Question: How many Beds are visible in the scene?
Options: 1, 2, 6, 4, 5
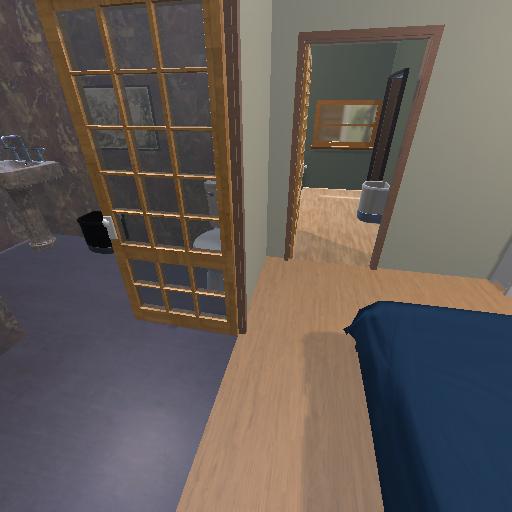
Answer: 1